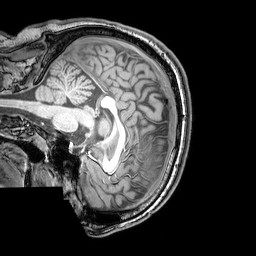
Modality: T1w
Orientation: sagittal
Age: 22
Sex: male
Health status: healthy
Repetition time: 0.081 s
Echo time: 0.037 s